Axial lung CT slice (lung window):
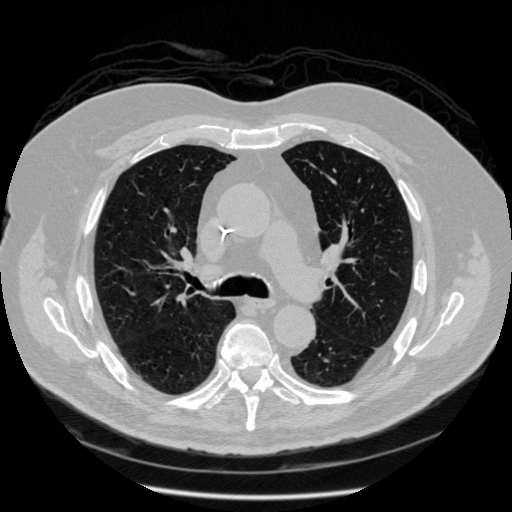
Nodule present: no